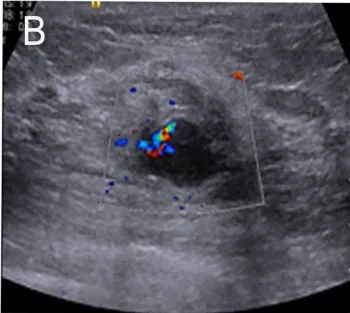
(B, C) Color-flow Doppler image showing small amount of blood flow signals inside and vessels in rim.
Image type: radiology (ultrasound)